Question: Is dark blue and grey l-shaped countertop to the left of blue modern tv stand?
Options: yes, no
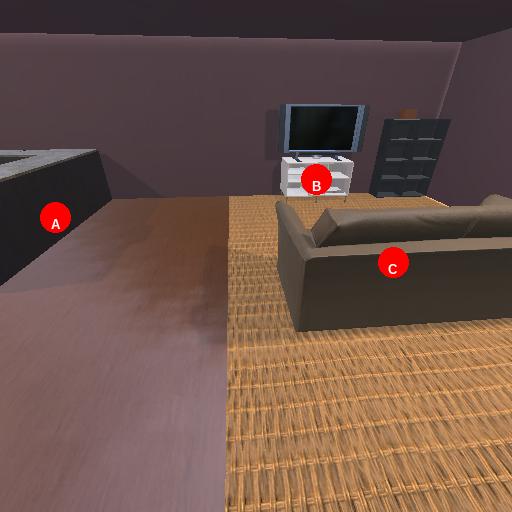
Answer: yes